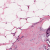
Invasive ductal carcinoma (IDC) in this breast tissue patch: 1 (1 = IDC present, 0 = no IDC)